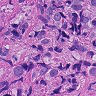
Metastatic tissue present: yes